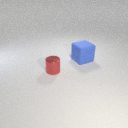
large blue rubber cube to the right of small red metal cylinder